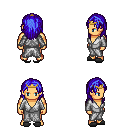
a pixel art fantasy rpg character, male body template, human, tanned skin, white robe, white pants, blue long hairstyle, gold tiara, gray slippers, four views (front, back, left, right), 2x2 character sprite sheet, small pixel art, hard edges, no anti-aliasing